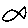
Label: fish